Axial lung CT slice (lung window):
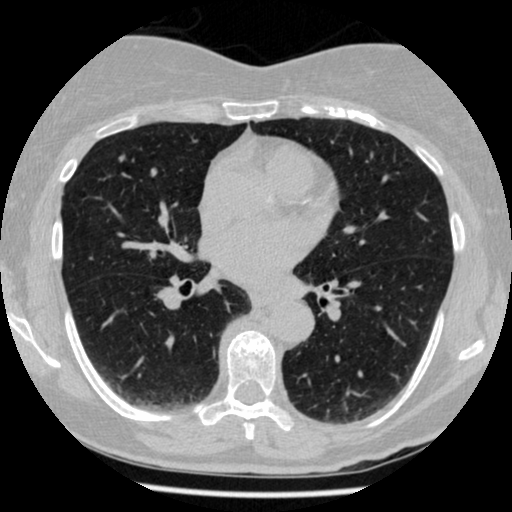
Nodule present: yes
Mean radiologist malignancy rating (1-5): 3